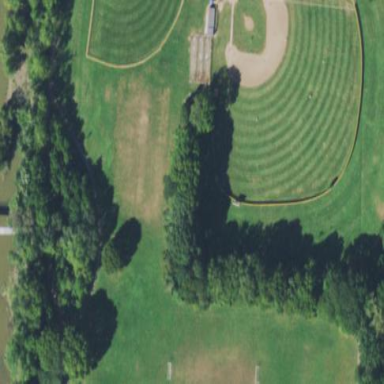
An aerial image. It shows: Baseball pitch for leisure land.